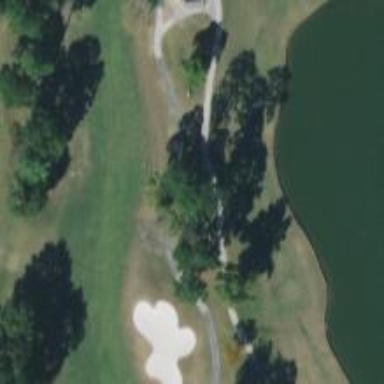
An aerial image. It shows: View of golf hole.